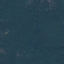
Label: Forest